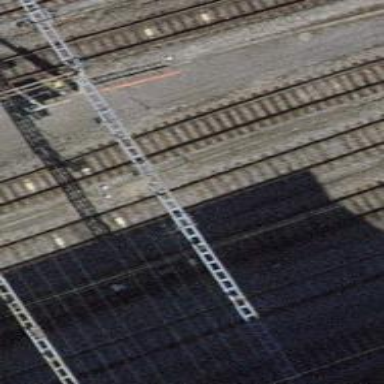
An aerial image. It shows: Catenary mast for power lines.